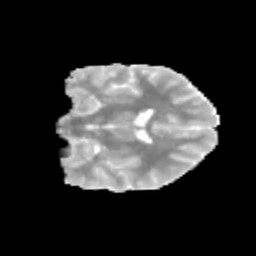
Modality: MD
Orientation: coronal
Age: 12
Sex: male
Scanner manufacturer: siemens
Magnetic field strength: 3 T
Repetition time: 3.8 s
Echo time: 0.07 s